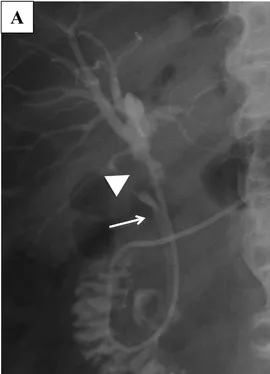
Postoperative cholangiography through an ENBD tube and postoperative MRCP. Postoperative cholangiography through the ENBD (1 week after surgery,.,MRCP (1 month after surgery.
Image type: radiology (mri)